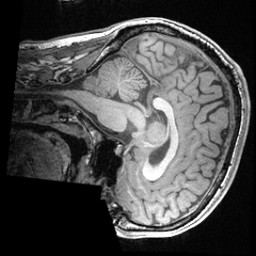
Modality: T1w
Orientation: sagittal
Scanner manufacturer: ge
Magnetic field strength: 3 T
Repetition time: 0.008572 s
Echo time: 0.003384 s